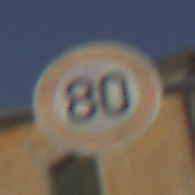
Verkehrszeichen: Geschwindigkeit80
Umgebung: Outdoor, Urban
Tageszeit: MorningAfternoon
Wetter: Clear
Licht: Natural
Jahreszeit: NotSpecified
Kontrast: HighContrast